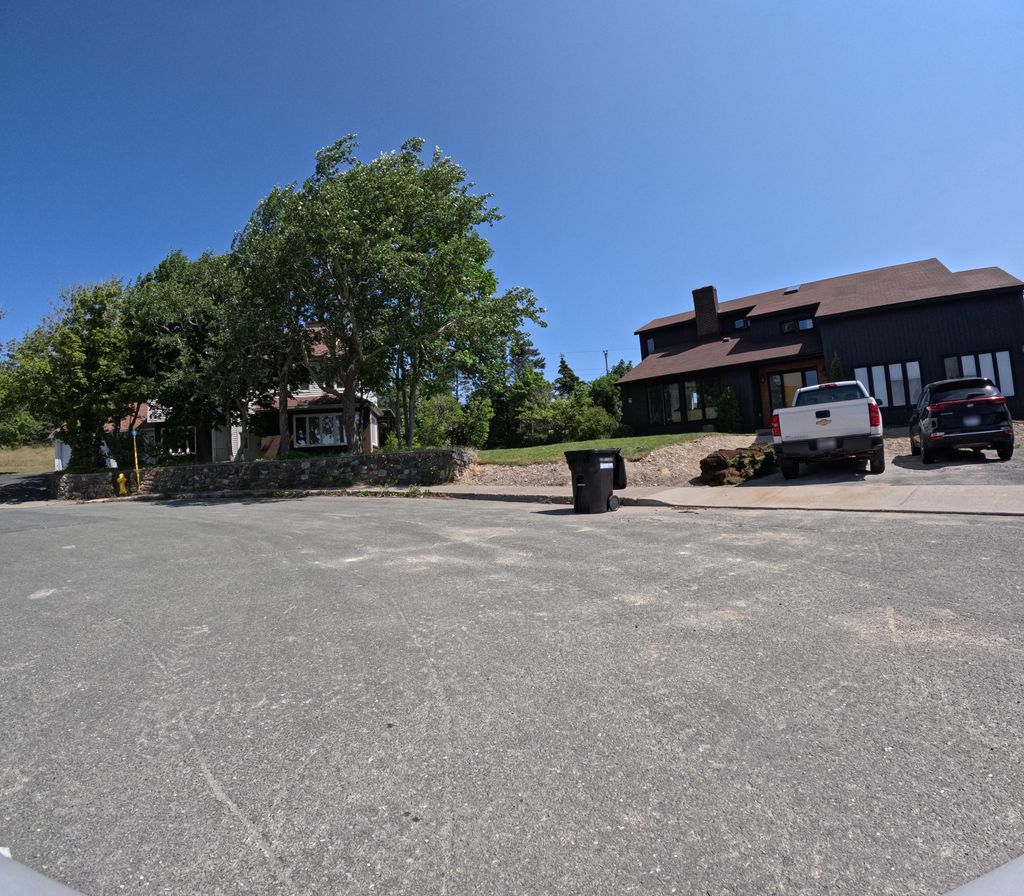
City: st_johns